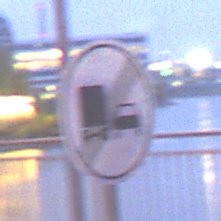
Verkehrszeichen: EndeUeberholverbotKraftfahrzeuge
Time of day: Night
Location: Outdoor (Urban)
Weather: PartlyCloudy
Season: NotSpecified
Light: Artificial